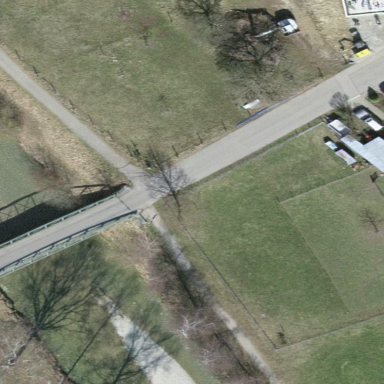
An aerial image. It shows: Fence.